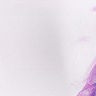
Metastatic tissue present: no